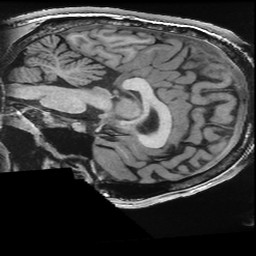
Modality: T1w
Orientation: sagittal
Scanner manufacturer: ge
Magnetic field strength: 3 T
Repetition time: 0.007788 s
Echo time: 0.00302 s